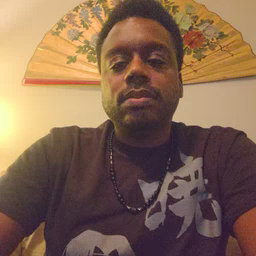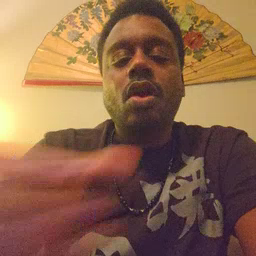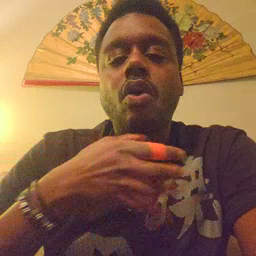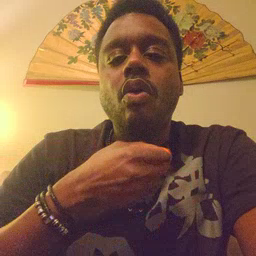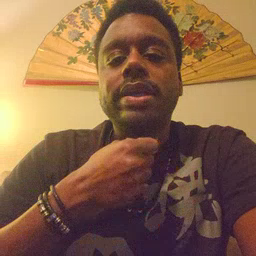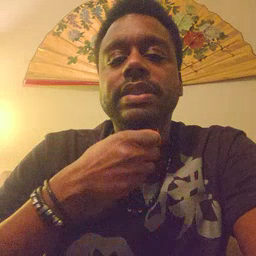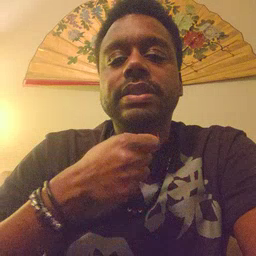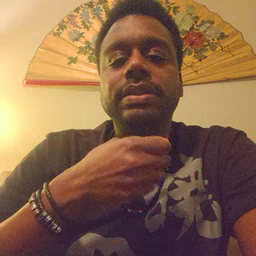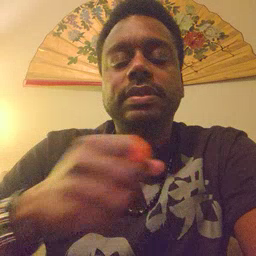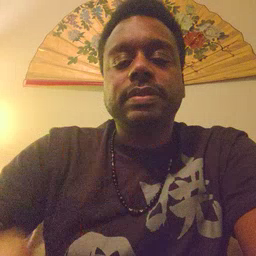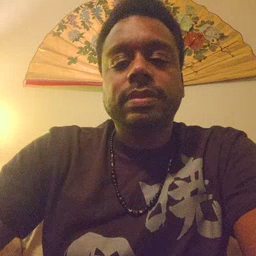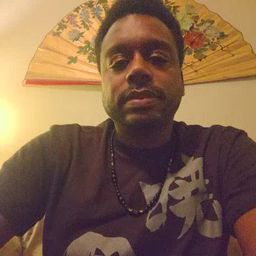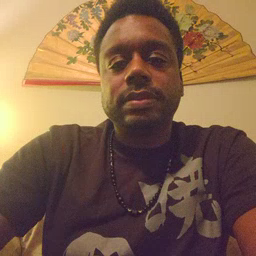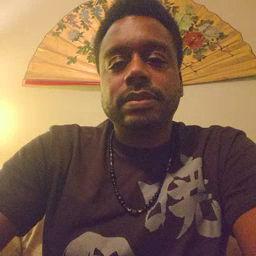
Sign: orange